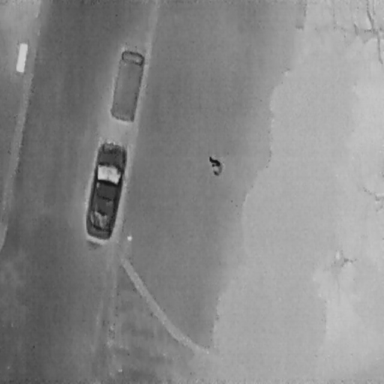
There are three objects shown in the infrared image, including two Cars, and a Person.